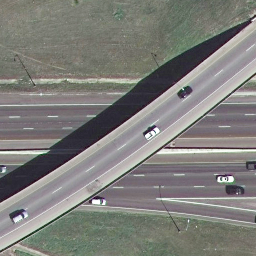
Label: overpass